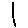
Label: line